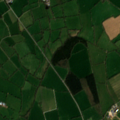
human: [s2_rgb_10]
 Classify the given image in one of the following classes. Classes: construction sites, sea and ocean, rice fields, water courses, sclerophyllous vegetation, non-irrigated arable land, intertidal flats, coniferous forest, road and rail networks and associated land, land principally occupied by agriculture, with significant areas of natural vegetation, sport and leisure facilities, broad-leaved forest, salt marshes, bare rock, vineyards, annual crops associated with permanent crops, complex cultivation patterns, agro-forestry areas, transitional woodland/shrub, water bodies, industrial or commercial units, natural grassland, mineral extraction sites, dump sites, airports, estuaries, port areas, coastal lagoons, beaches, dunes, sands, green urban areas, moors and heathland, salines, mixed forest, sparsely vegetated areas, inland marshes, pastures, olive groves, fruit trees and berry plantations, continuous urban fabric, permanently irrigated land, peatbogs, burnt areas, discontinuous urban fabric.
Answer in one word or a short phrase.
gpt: non-irrigated arable land, pastures